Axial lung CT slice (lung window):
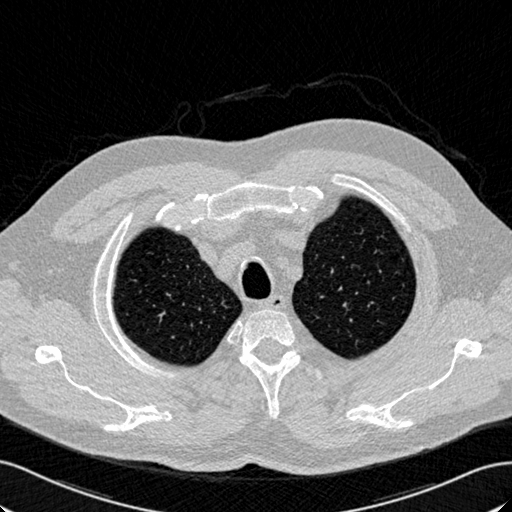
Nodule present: no